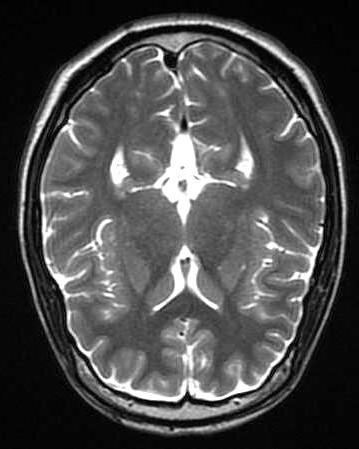
Label: notumor